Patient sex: F
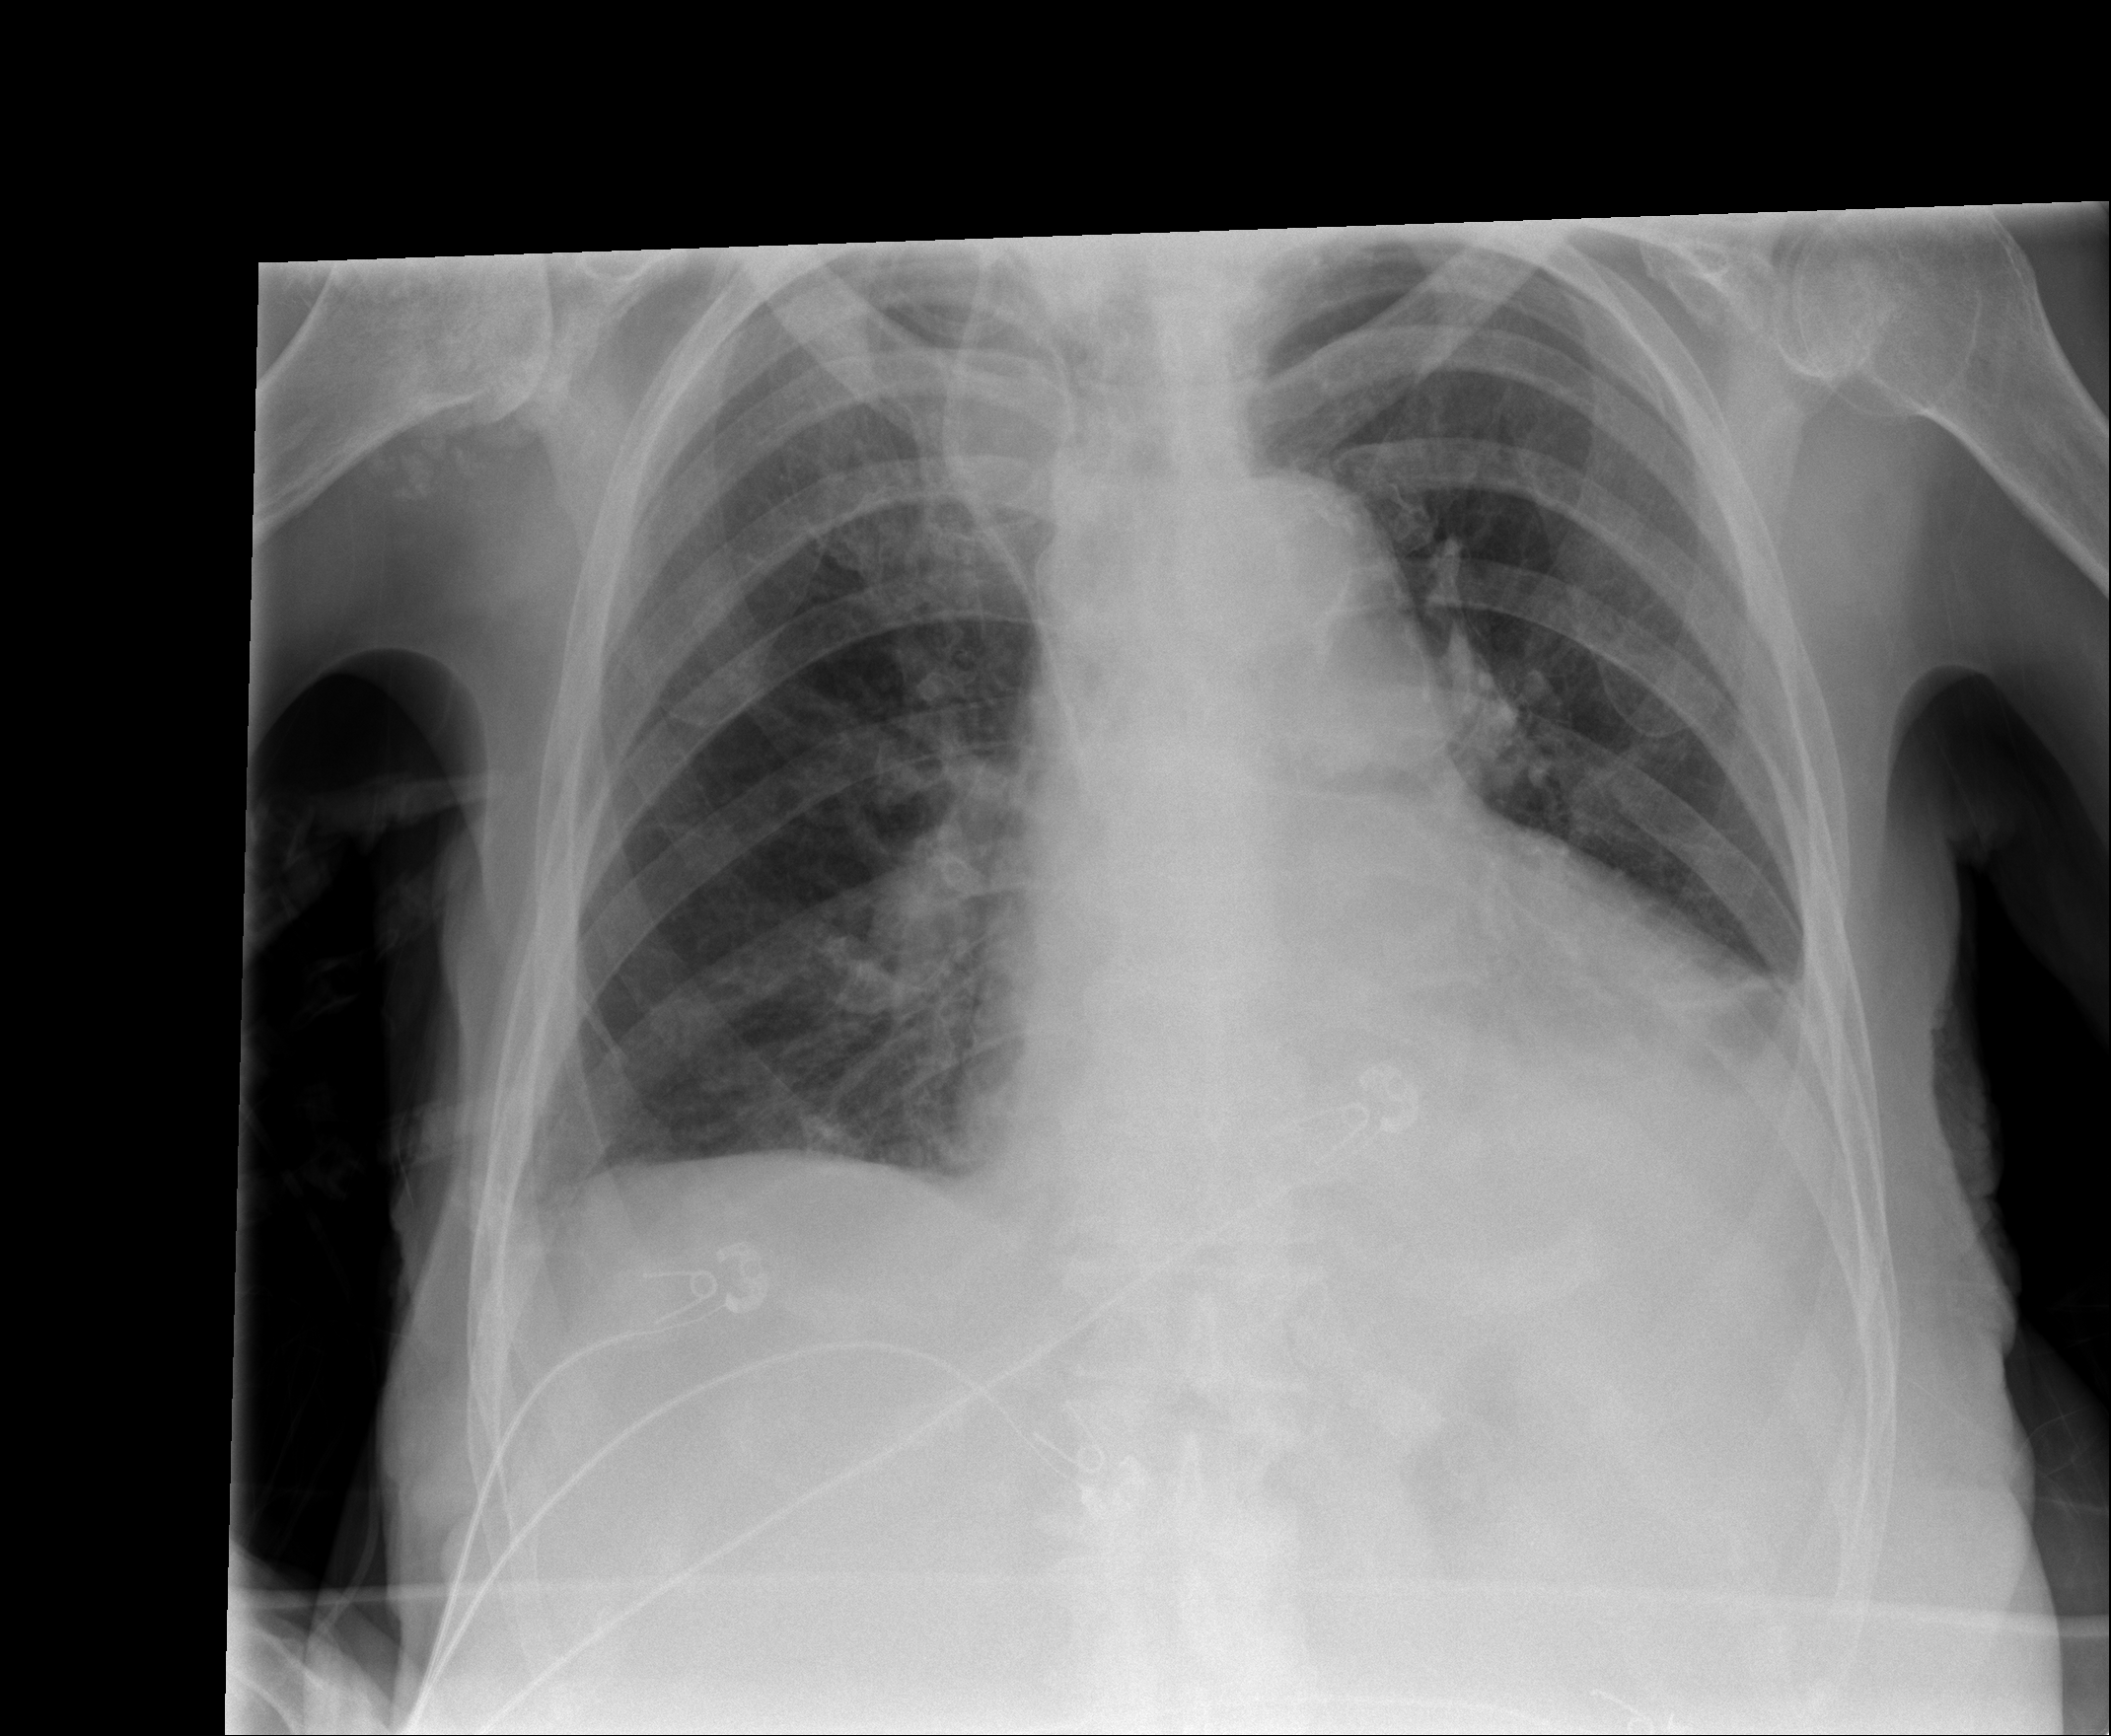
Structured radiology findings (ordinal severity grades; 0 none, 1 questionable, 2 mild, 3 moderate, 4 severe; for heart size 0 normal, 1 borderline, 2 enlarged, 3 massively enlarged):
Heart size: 2
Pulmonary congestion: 0
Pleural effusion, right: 1
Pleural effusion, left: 2
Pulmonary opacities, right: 1
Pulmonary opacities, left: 0
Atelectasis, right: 1
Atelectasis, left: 1